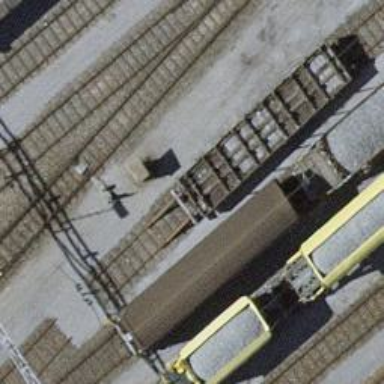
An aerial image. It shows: Railway buffer stop.